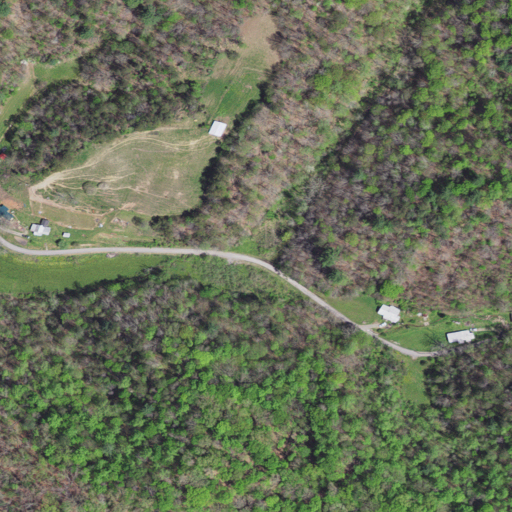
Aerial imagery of valley in Virginia named Muddy Spring Hollow containing deciduous forest, open development, pasture, mixed forest, and low intensity development